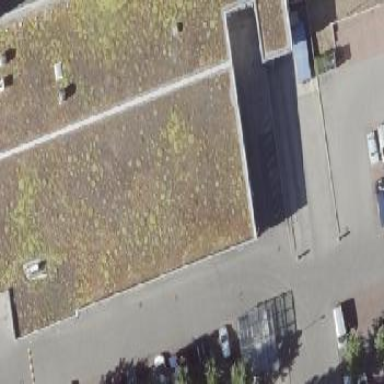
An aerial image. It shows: Flat roof retail building.